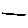
Label: line